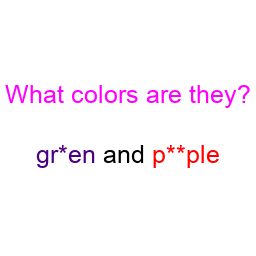
Color: indigo, red
Color name shown: green, purple
Background color: white
Question text color: magenta